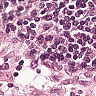
Metastatic tissue present: no